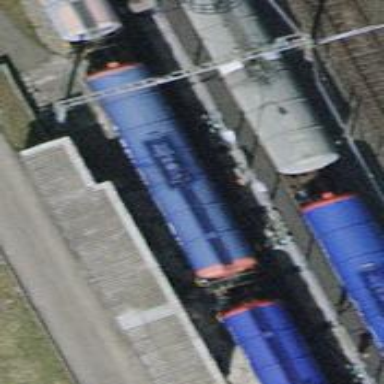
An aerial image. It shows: Railway service station.